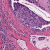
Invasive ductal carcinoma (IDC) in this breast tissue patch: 0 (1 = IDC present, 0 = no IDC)